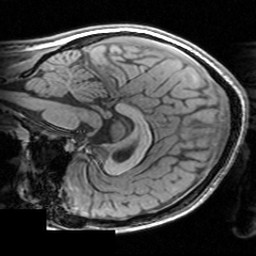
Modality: T1w
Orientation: sagittal
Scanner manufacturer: siemens
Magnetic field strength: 3 T
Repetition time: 1.63 s
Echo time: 0.00311 s